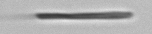
Label: fiber